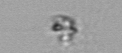
Label: detritus